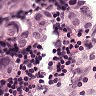
Metastatic tissue present: yes